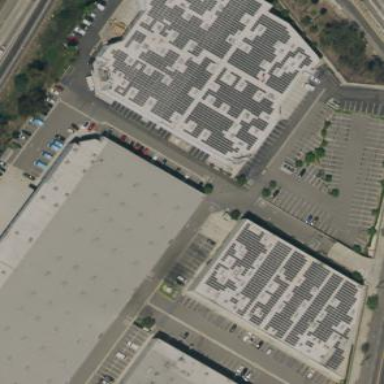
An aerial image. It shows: Industrial building.